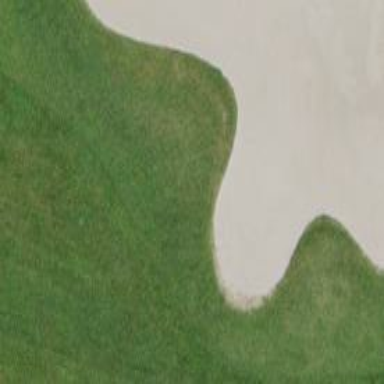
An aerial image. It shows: Golf bunker filled with sandy terrain.